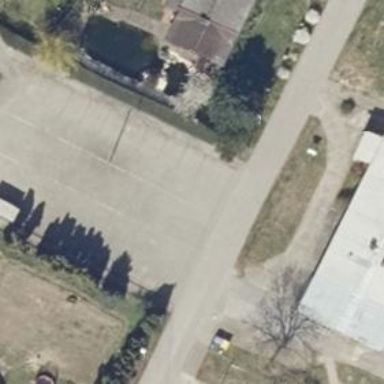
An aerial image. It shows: Parking area with surface.